Question: warning: all apps should include an armv7 architecture (current archs = "arm64").
I have read other posts with earlier versions of XCode and none of those examples helped fix this. Its seems no matter what I put in the settings, as you see below, helps. I still get the same error.
The project and the target settings look the same. I have tried adding armv7s and that doesnt help.
I dont know why the error says current archs - arm64. Doesnt it see everything else?

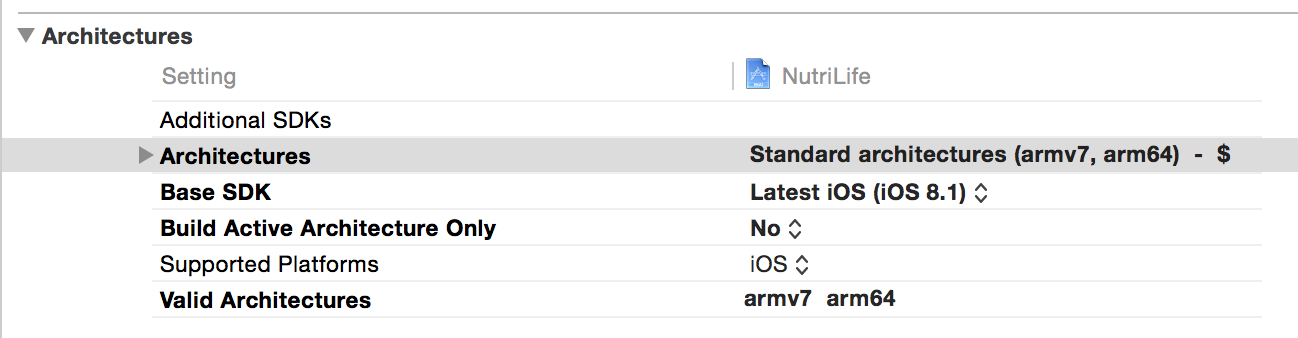
Answer: I found that the order in which the architectures are in makes a difference.
If they are not exactly in the order armv7 armv7s arm64 then it doesn't work.
Below is a screen shot of what works.